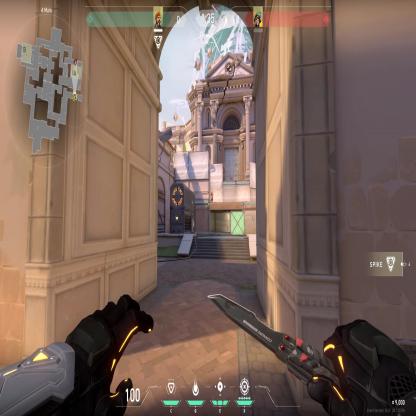
Label: enemy